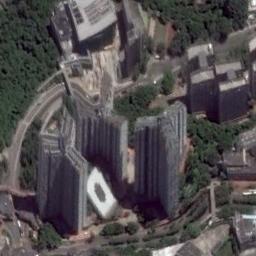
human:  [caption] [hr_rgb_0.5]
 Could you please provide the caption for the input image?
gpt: A commercial area with lots of high-rise buildings is surrounded by some roads and trees .

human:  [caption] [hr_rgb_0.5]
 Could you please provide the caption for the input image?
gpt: The commercial area is consist of many tall buildings next to the trees .

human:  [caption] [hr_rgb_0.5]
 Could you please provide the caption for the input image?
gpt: There are two black cars on the road next to the building .

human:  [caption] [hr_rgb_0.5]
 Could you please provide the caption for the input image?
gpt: In a business district there are many tall buildings and a few lawns and several roads and many trees .

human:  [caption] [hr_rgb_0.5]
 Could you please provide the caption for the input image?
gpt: There are buildings with green trees around on a commercial area .